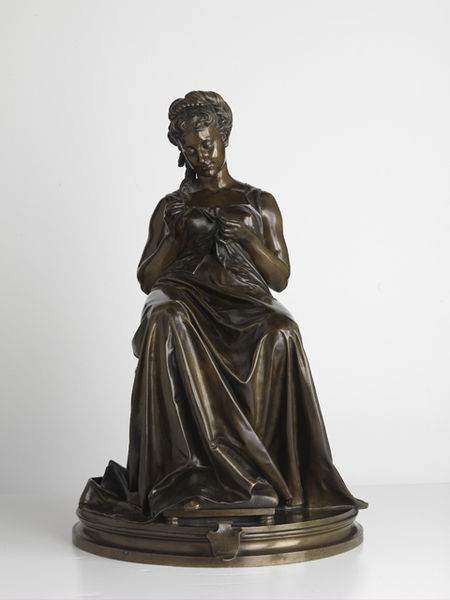
Titel: Die Stickerin
Künstler: Jules Dalou
Standort: Karlsruhe
Institution: Staatliche Kunsthalle Karlsruhe
Schlagwörter: crown, folds, hands, women, dress, face, female, hair, lady, nose, old, seated, sitting, skirt, woman, gown, sewing, brown, wood, classical, greek, roman, head, child, eyes, metal, bust, chin, fabric, mother, mouth, smile, sculpture, statue, drape, drapery, marble, reading, human, ancient, arms, cheeks, clothes, shine, legs, fingers, breasts, book, learning, figure, shoulders, baby, work, bronze, clothing, round, sculptor, base, greece, nurse, nursing, holding, dressed, brest, brows, carved, stitch, cast, sew, figurine, polished, caring, dias, figuring, wmiling, concentrate, breastfeading, bursing